Interaction volume radius: 10 \u00c5
Interaction volume height: 35 \u00c5
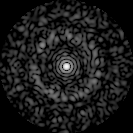
Disorder parameter: 0.8494